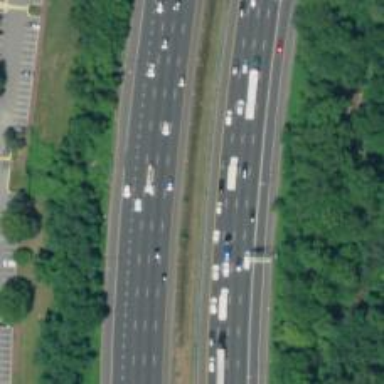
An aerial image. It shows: Motorway junction.